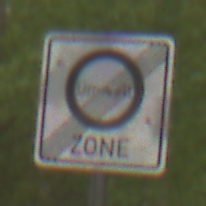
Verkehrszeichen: EndeUmweltzone
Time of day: MorningAfternoon
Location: Outdoor (Nature)
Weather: Overcast
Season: NotSpecified
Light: Natural